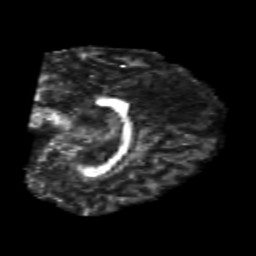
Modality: FA
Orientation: sagittal
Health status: healthy
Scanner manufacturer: philips
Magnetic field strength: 3 T
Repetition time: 6.964 s
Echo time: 0.092 s